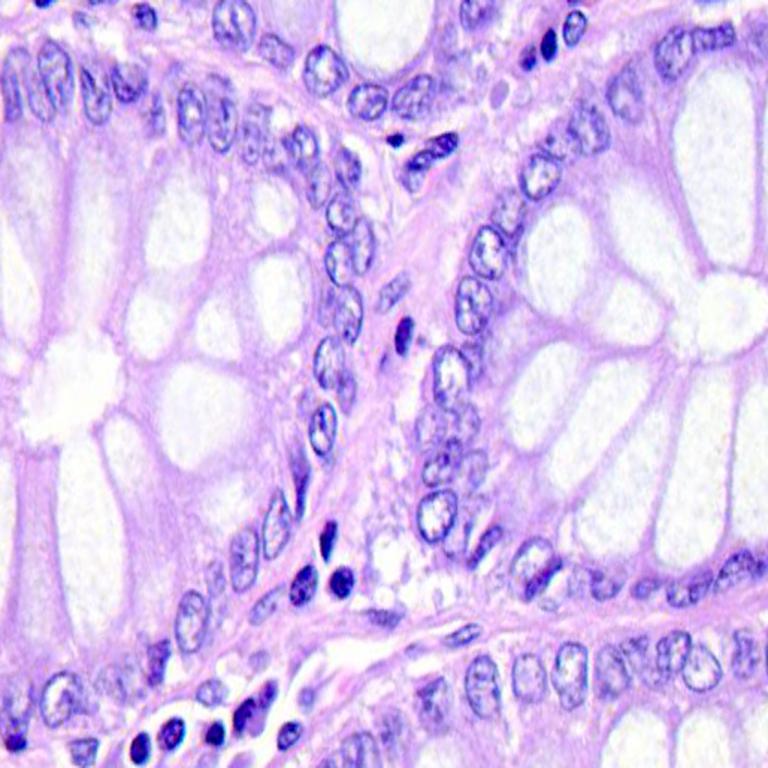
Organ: colon
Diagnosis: benign